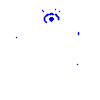
Particle: pion